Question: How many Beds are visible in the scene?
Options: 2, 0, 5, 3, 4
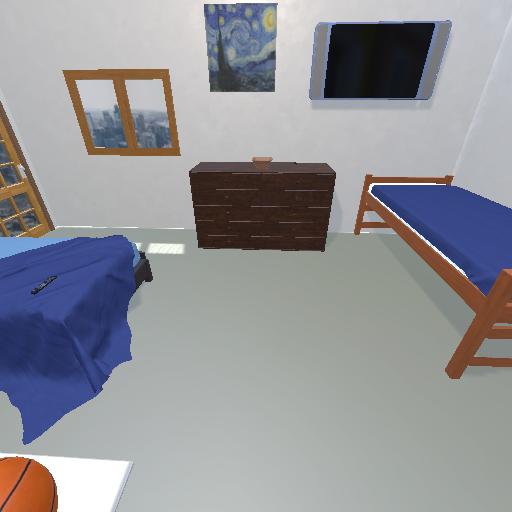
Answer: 2